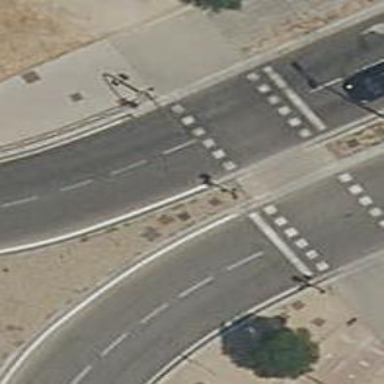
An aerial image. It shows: Road crossing with traffic signals.